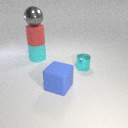
large cyan rubber cylinder below large gray metal sphere